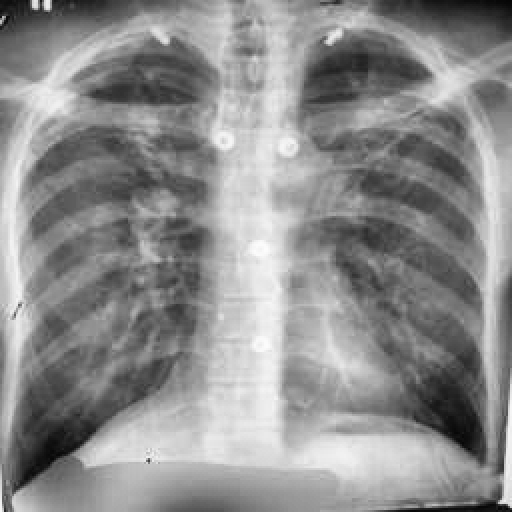
Finding: TUBERCULOSIS